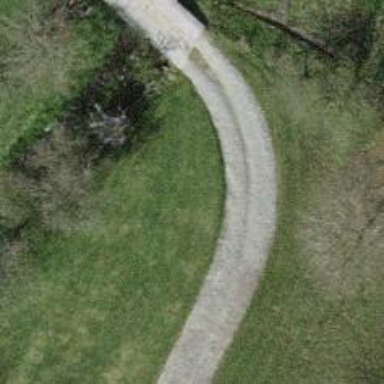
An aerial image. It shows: Driveway with fine gravel surface.